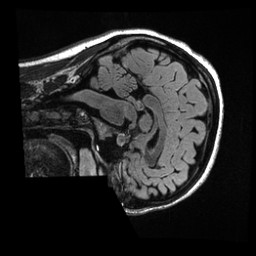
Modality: T1w
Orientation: sagittal
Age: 22
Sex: female